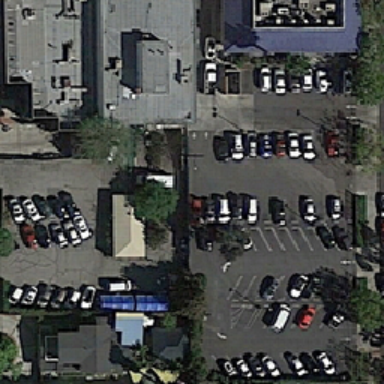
There is a blue roof around the parking lot .